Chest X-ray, PA view. Patient: 47 years old, sex M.
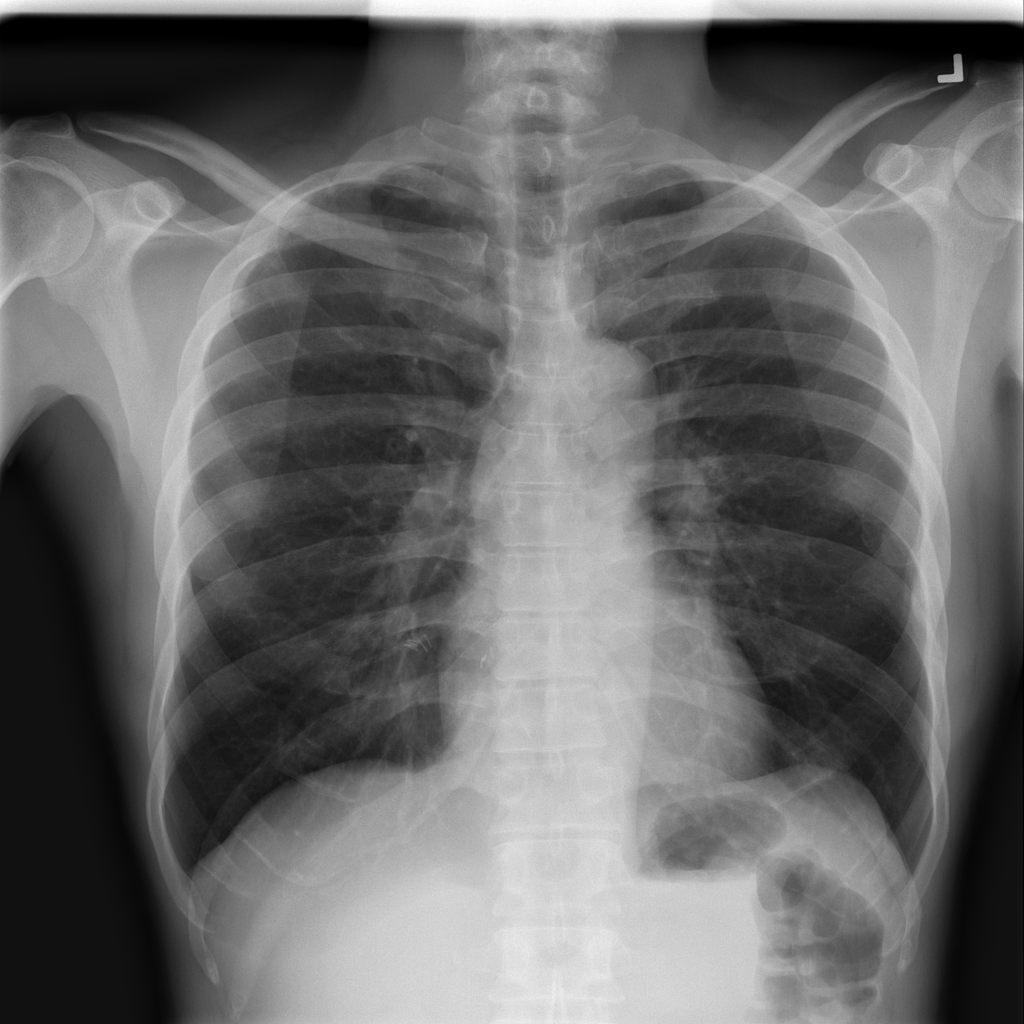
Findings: Infiltration